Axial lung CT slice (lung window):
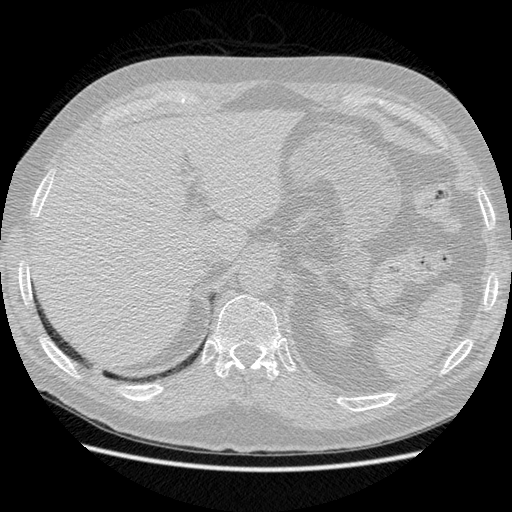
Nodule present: no